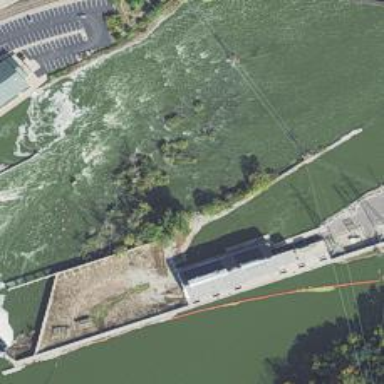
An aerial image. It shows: Dam across waterway.